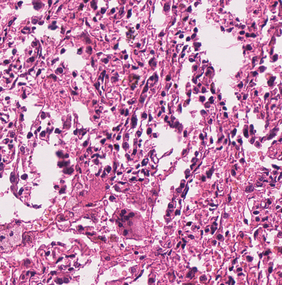
Tumor epithelial tissue: no
Tumor-associated stroma tissue: no
Normal tissue: yes